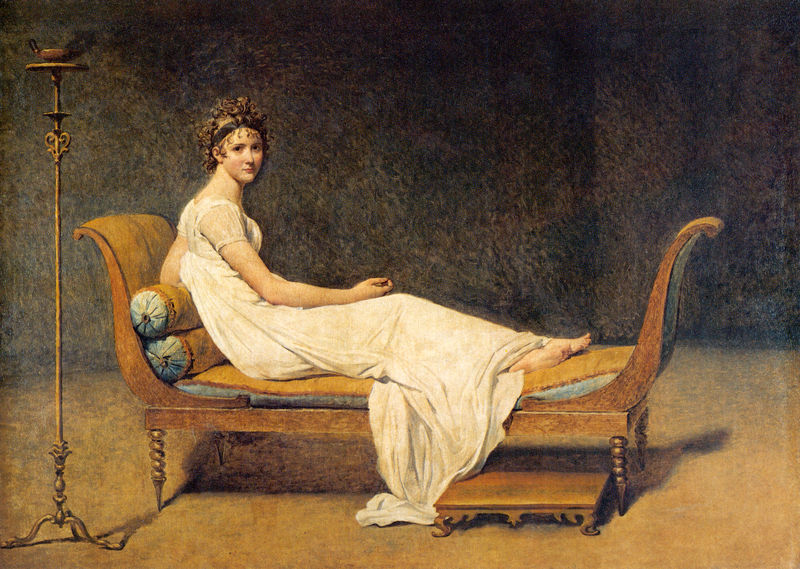
Titel: Madame Récamier
Künstler: Jacques Louis David
Standort: Paris
Institution: Musée du Louvre
Schlagwörter: blau, dunkel, fuß, gemälde, hand, schatten, schlaf, wasser, weiß, gelb, ocker, sitzen, braun, busen, frankreich, frau, frisur, grau, haar, hell, holz, kleid, lampe, laterne, ohr, paris, raum, rücken, schwarz, zimmer, blick, dame, malerei, blond, jung, wand, arm, band, falten, gesicht, schale, stirnband, ärmel, innenraum, portrait, porträt, gewand, gold, interieur, stoff, klassizismus, leuchte, person, diadem, hübsch, locken, madame, schön, füße, schrift, sofa, hocke, liegen, lehne, stab, rast, bank, haarband, hocker, schemel, lehnen, querformat, kissen, polster, ernst, kerze, bett, leuchter, lüster, faltenwurf, liegend, chaise, chaiselonge, barfuss, diwan, schönheit, scharz, text, quer, napoleon, fräulein, kranz, verziert, rolle, liege, biedermeier, kerzenständer, öllampe, portät, rollen, venus, ständer, königin, alleine, chaiselongue, ottomane, empire, stehlampe, david, josefine, josephine, leigen, louvre, klassik, odaliske, waser, gedrechselt, kandelaber, antikisch, fussbank, delacroix, weoss, gewandt, schulterblick, recamiere, recamier, bänkchen, kanelaber, chaislonge, öllämpchen, abfdabdd, adbf, adbfadf, adfyfb, bdaga, bdfad, dbf, neo-classicisme, lampenständer, jaques-louis david, herze, dahingegossen, recammiere, fussstuhl, runde kissen, leichter fussbank, fussbank leuchter, napoleon frau